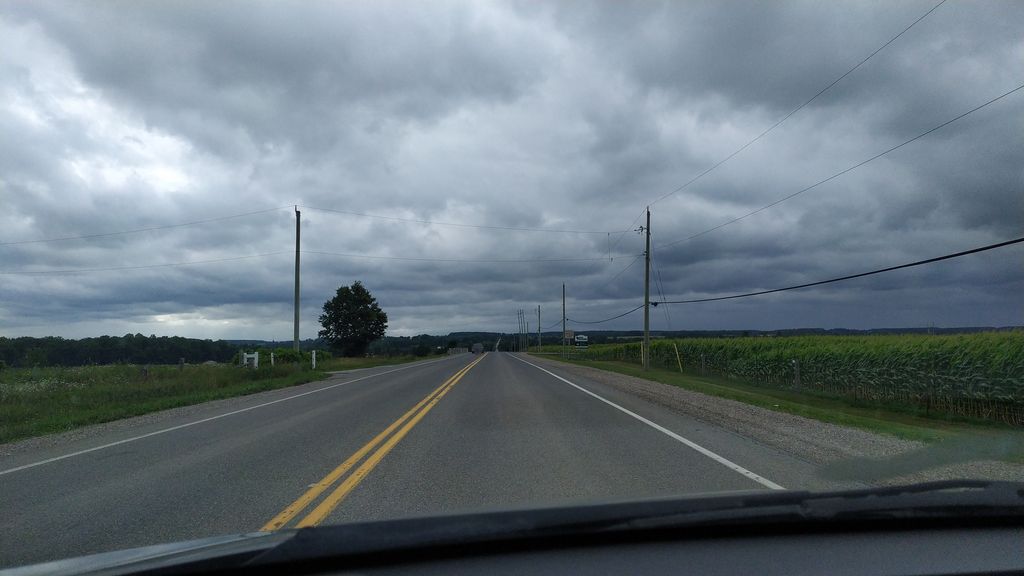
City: kitchener-waterloo